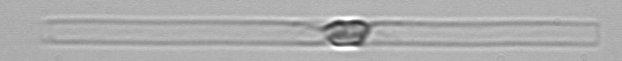
Label: Dactyliosolen_blavyanus